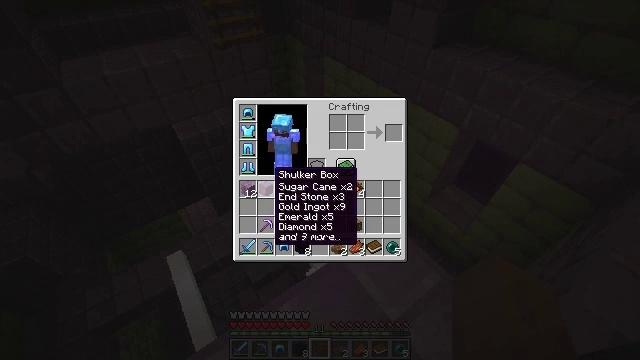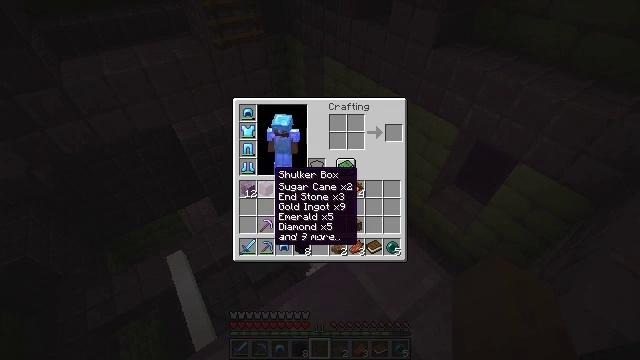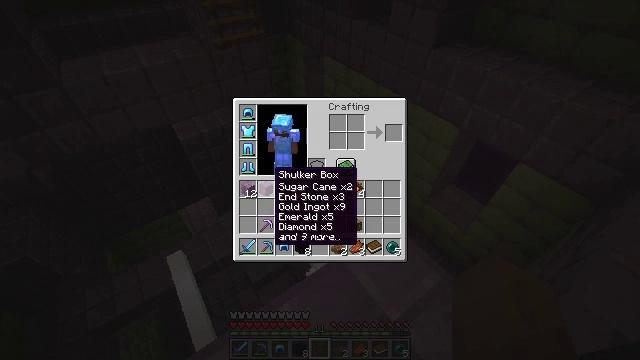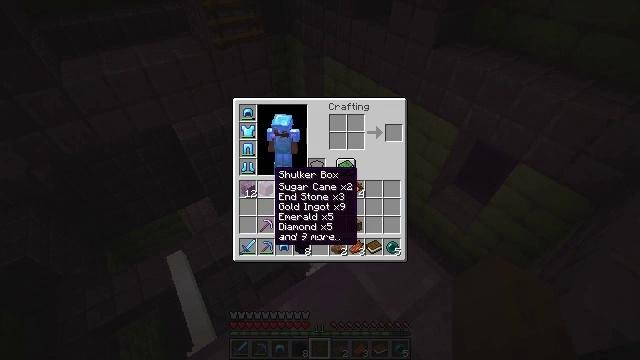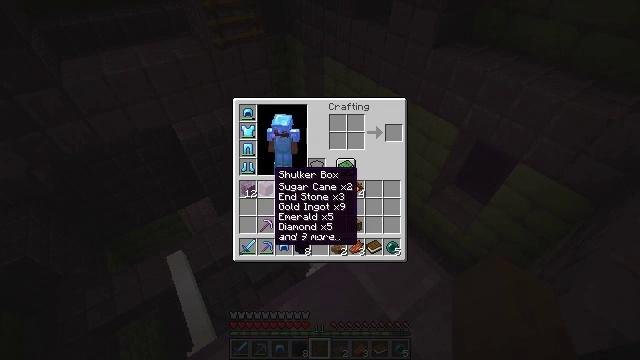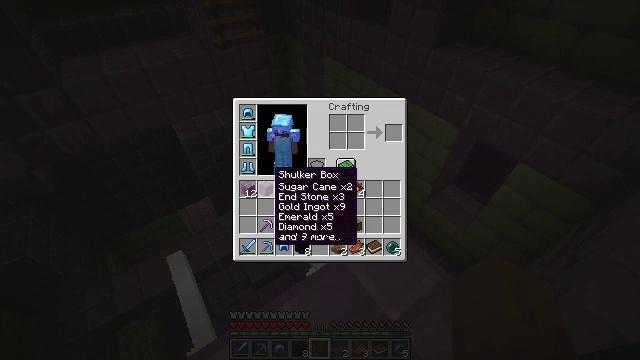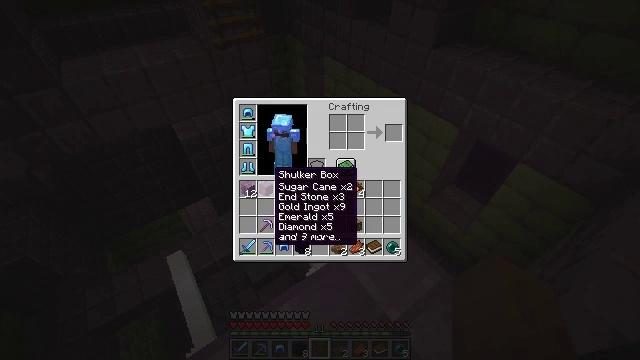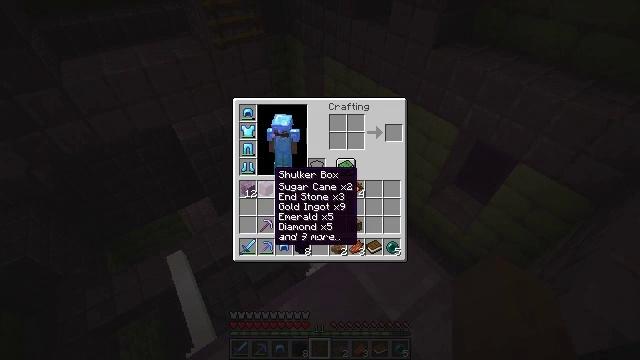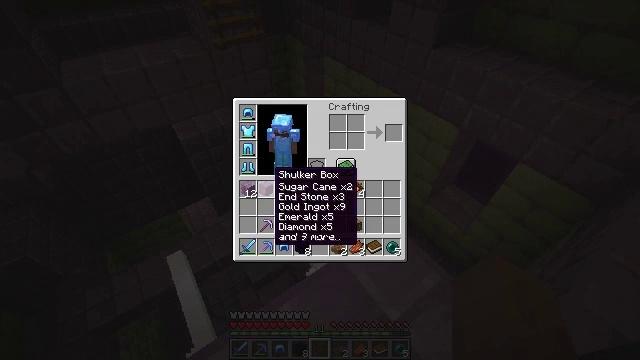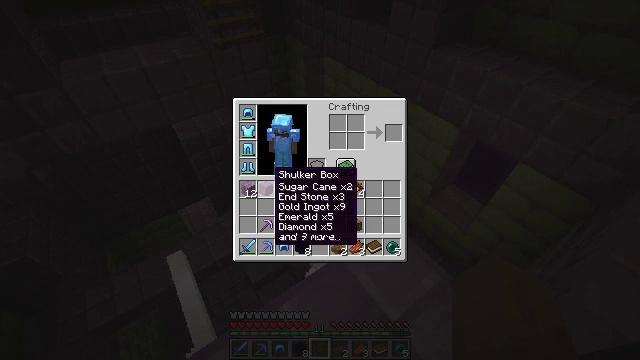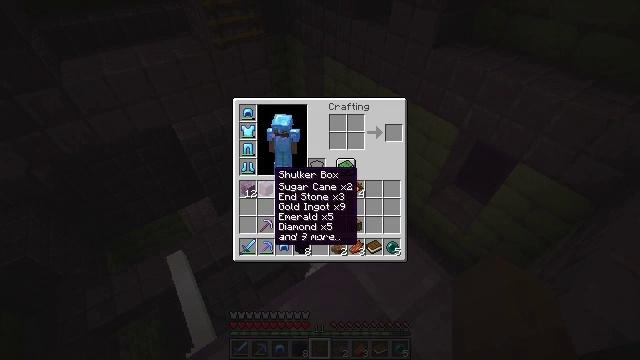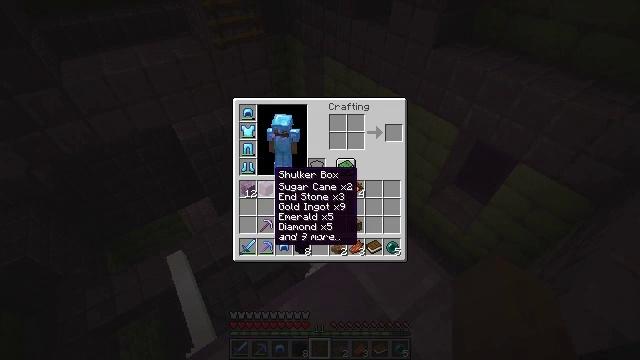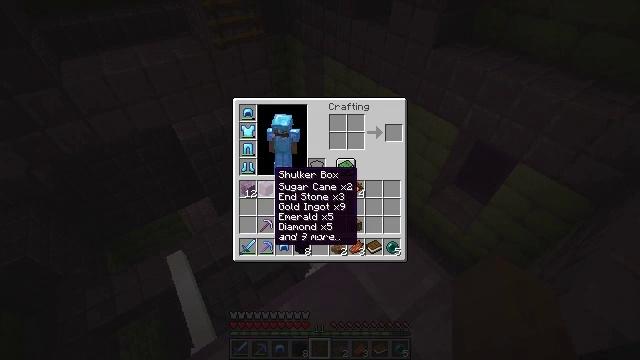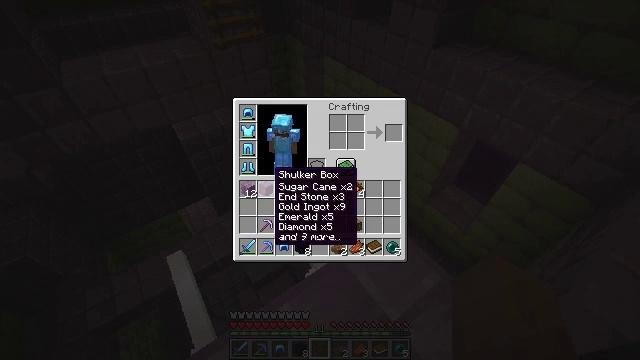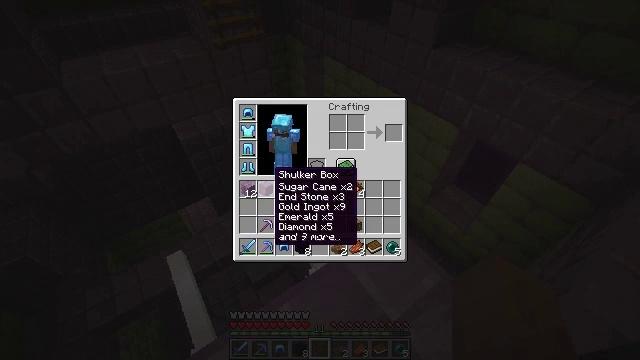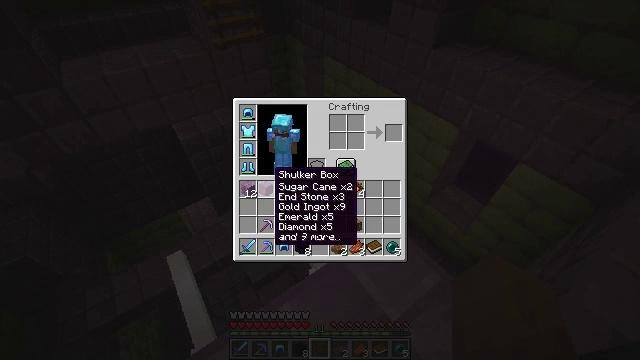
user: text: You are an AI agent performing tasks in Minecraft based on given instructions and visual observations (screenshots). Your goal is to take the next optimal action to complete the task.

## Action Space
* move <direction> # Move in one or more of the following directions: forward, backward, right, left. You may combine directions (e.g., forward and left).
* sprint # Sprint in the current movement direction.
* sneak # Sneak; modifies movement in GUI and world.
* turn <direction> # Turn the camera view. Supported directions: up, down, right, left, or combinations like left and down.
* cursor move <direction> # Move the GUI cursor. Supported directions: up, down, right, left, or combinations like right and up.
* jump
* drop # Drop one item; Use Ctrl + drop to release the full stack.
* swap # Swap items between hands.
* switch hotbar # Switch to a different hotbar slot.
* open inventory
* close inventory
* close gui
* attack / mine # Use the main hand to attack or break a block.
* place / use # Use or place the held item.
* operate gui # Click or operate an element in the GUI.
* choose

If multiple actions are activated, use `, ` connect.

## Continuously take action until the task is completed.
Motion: motion action
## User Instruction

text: Gather an end rod from the structure.
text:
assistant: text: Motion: sneak
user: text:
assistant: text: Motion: sneak
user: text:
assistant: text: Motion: sneak
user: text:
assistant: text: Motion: sneak
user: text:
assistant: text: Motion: sneak
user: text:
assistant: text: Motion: sneak
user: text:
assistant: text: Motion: sneak
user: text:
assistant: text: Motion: sneak
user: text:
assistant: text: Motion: sneak
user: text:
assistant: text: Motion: sneak
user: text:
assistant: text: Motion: sneak
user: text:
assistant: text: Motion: sneak
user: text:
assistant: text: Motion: sneak
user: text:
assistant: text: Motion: sneak
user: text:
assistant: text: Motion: sneak
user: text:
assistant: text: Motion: sneak
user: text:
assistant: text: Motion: sneak
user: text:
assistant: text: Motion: sneak
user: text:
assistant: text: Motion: sneak
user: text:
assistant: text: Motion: sneak
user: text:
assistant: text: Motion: sneak
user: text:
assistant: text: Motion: sneak
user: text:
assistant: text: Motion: sneak
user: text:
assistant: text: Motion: sneak
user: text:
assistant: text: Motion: sneak
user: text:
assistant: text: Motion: sneak
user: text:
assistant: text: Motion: sneak
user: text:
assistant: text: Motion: sneak
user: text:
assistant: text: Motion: sneak
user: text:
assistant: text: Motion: sneak